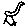
Label: bird